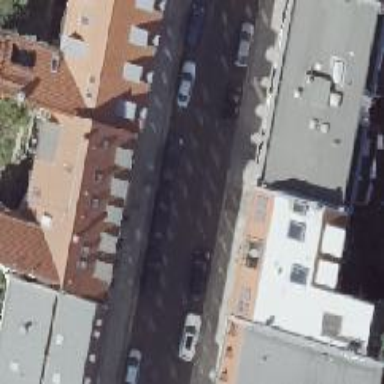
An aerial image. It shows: Parallel parking lane.